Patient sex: M
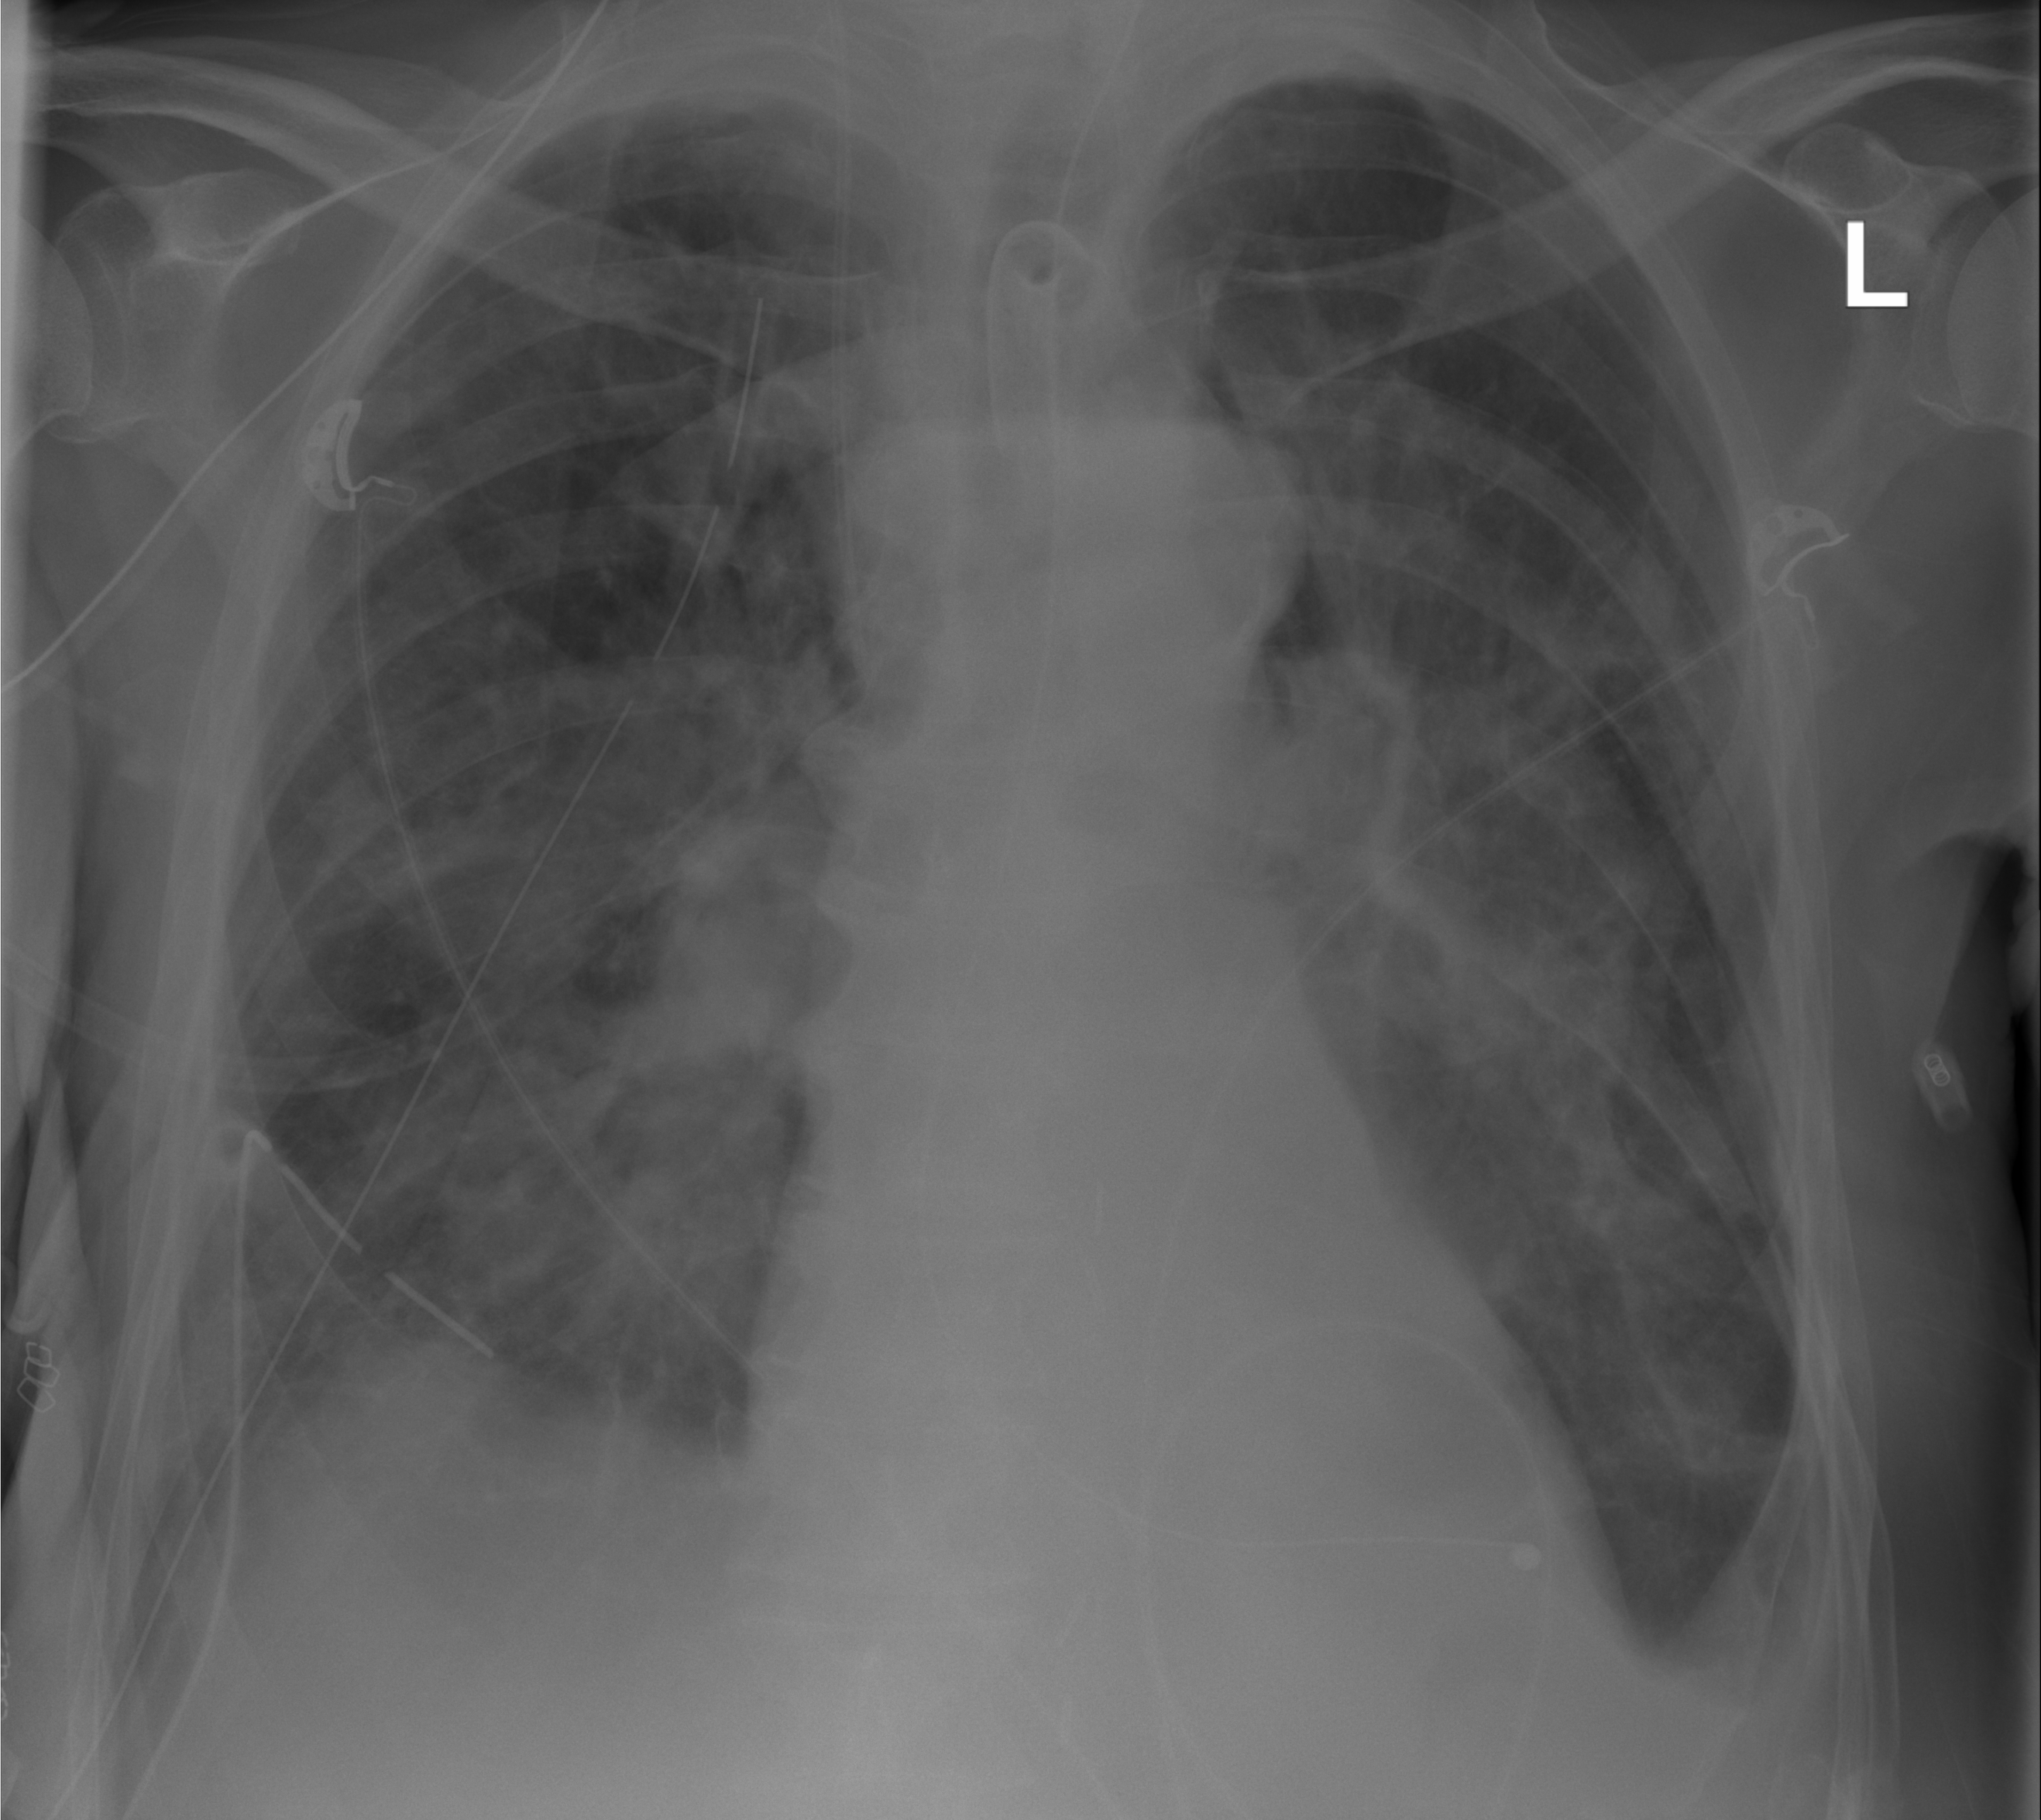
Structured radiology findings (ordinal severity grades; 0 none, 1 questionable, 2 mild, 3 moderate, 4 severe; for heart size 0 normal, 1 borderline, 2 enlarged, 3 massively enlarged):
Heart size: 0
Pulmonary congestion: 2
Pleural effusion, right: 1
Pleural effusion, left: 2
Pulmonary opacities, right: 3
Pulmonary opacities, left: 3
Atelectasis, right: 2
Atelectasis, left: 2